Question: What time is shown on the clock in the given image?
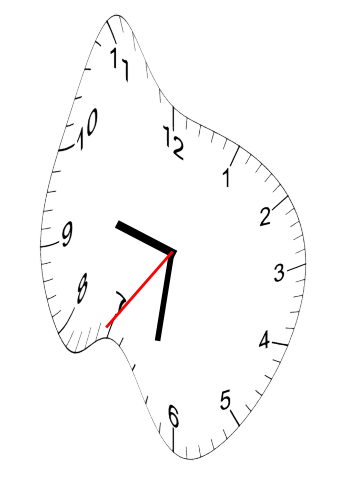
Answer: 09:31:36